Question: I have an algorithm that simply goes through a number of corners and finds those which are parallel. My problem is, as shown below, that I sometimes get false positive results.
To eliminate this I was going to check if both points fell onto a single hough line but this would be quite computationally intensive and I was wondering if anyone had any simpler ideas.
Thanks.

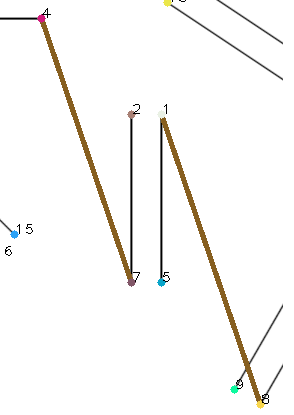
Answer: Ok based on the comments, this should be fix-able. When you detect a pair of parallel lines, get the equation of the line using the two corners that you've used to construct it. This line may be of the form 'y = mx + c'. Then for every 'y' coordinate between the two points, compute the 'x' coordinate. This gives you a set of all the pixels that the line segment covers. Go through these pixels, and check if the intensity at every pixel is closer to black than white. If a majority of the pixels in the set are black-ish, then it's a line. If not, it's probably a non-line.